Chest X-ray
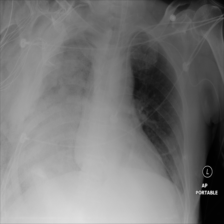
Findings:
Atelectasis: negative
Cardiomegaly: negative
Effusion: negative
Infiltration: negative
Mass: negative
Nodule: negative
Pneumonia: negative
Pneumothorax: negative
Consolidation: negative
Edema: negative
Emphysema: negative
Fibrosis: negative
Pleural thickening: negative
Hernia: negative